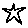
Label: star